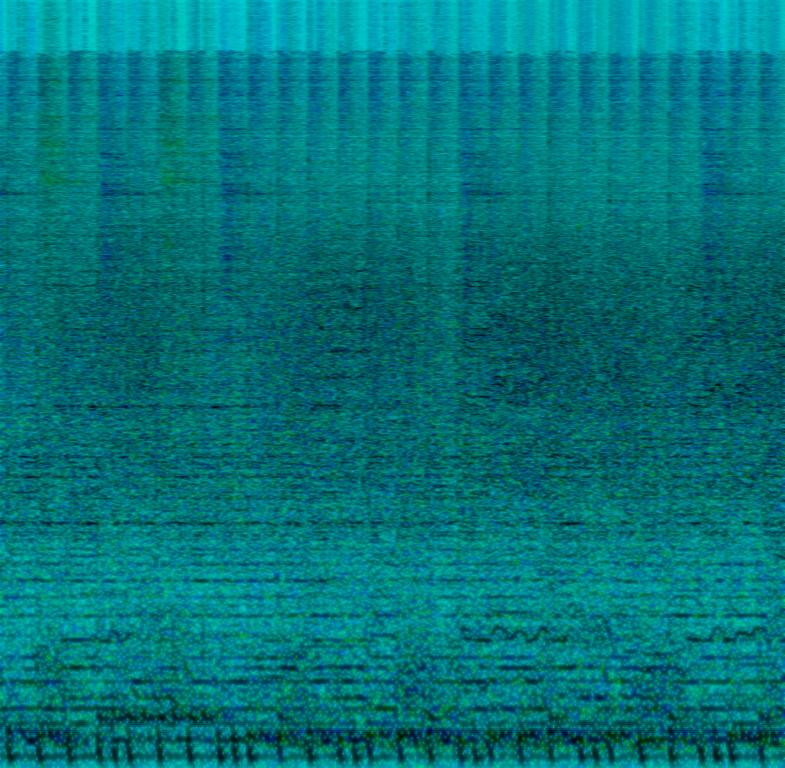
The song is an instrumental. The tempo is fast with a fast metal drumming rhythm, complete with cymbal crashes, distorted guitar lead, guitar playing rhythm, and percussive bass line. The song is a death metal song ending with a bad audio quality.